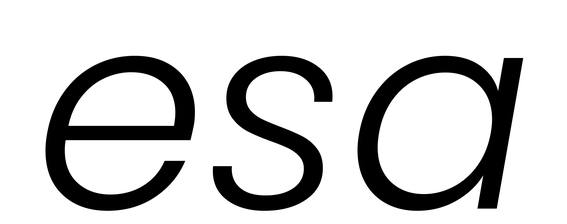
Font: Poppins-LightItalic